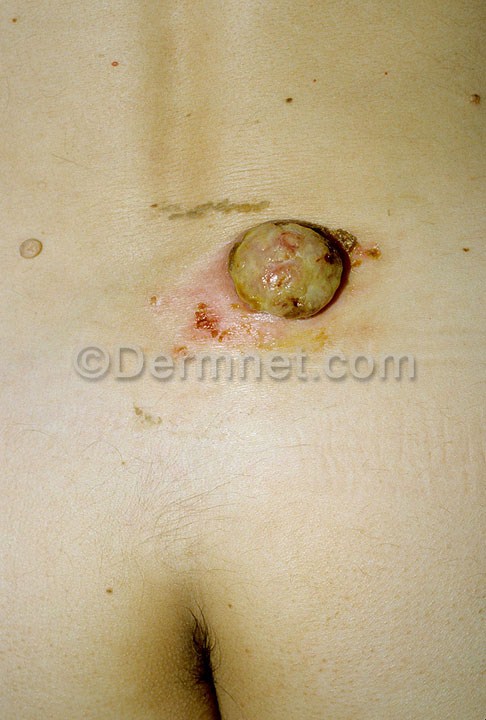
Disease: Melanoma Skin Cancer Nevi and Moles